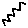
Label: zigzag